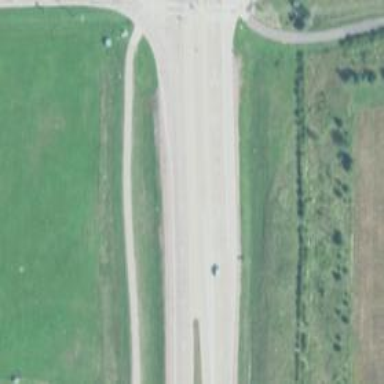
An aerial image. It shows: Trunk link highway.